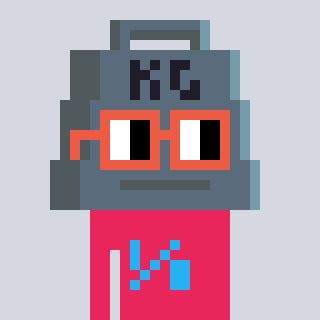
a pixel art character with square orange glasses, a weight-shaped head and a redpinkish-colored body on a cool background